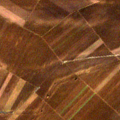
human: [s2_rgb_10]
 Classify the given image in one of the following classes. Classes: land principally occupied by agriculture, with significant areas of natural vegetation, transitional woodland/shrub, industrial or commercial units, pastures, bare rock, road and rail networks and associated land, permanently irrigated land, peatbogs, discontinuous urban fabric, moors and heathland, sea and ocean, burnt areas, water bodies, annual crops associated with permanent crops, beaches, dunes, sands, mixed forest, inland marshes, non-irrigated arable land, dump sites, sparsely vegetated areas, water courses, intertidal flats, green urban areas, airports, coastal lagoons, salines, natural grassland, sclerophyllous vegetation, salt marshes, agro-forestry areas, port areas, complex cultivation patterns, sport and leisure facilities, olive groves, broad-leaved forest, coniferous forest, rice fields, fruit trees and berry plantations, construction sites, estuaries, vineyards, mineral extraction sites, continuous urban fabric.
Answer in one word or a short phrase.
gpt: non-irrigated arable land